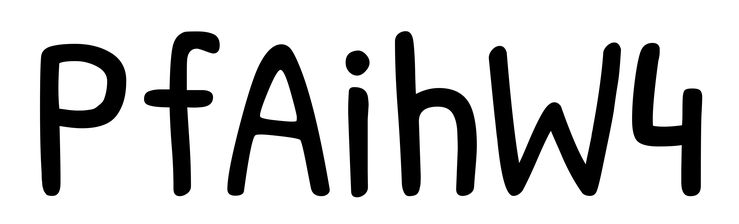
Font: PatrickHand-Regular